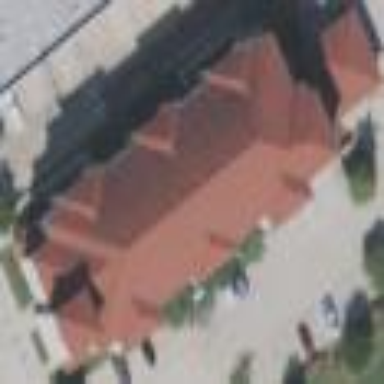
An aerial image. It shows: Hotel building.